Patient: sex M, age 59
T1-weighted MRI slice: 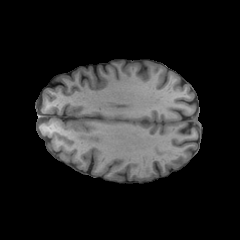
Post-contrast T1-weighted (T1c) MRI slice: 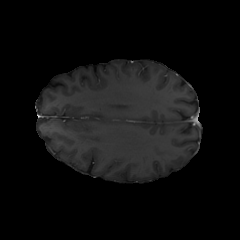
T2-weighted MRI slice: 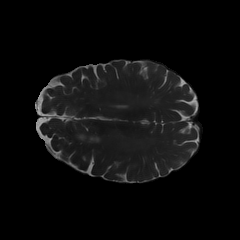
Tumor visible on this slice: yes
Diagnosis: Oligodendroglioma, IDH-mutant, 1p/19q-codeleted
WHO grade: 3